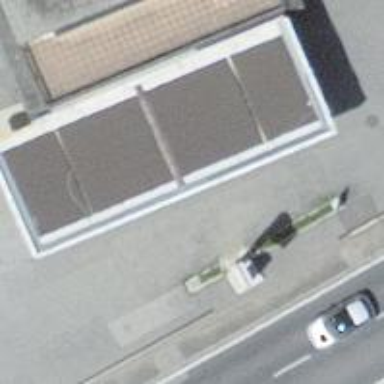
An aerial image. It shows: Fuel station.